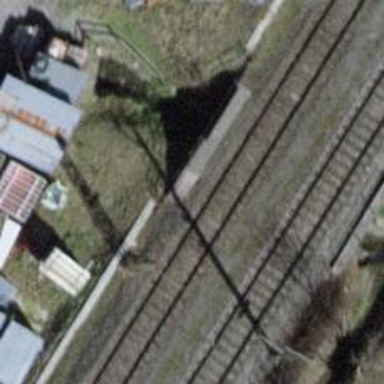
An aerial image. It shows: Railway bridge with one electrified track and contact line. The track type is main.